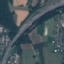
Land use / land cover: Highway